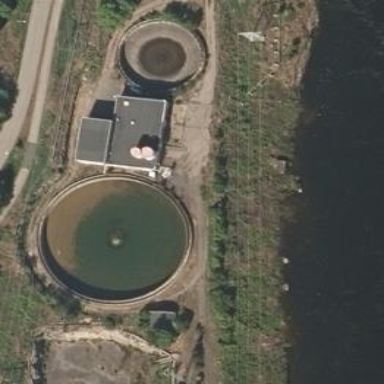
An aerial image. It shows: Waste water basin that is natural.